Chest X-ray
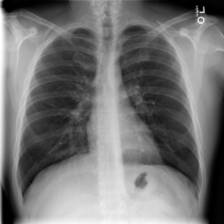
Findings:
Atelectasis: negative
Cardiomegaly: negative
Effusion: negative
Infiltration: negative
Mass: negative
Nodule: negative
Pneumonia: negative
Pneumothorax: negative
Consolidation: negative
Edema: negative
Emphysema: negative
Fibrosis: negative
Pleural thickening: negative
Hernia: negative